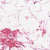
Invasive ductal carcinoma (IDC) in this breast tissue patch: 0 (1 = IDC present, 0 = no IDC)